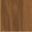
Piece: xx